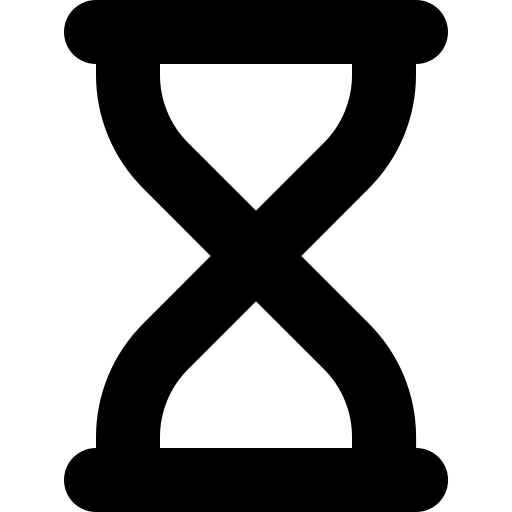
Tags: icon, FontAwesome, fa-icon, solid, hourglass